Question: I tried from hours searching solution for my issue but no post help me out.
I am try to fetch records from database using Linq (Entity Framework 6.0 / MVC 5.0) with library.
'''
System.Linq.Dynamic;
'''
Complete code below
'''
using (var entities = new vskdbEntities())
{
entity.DataFields = "id, stack_trace";
_list = entities.vsk_error_log
.OrderBy(entity.Order)
.Select("New(" + entity.DataFields + ")")
.Skip(entity.PageSize * entity.PageNumber)
.Take(entity.PageSize)
.Cast<vsk_error_log>()
.ToList();
}
'''
But at runtime this result in error
> An exception of type 'System.NotSupportedException' occurred in
EntityFramework.SqlServer.dll but was not handled in user codeAdditional information: Unable to cast the type 'DynamicClass1' to
type 'VideoKit.framework.vsk_error_log'. LINQ to Entities only
supports casting EDM primitive or enumeration types.
I know there is casting issue with Select clause but don't know how to fix this casting issue.
If i try to use code as shown below, it will properly fetch data
'''
using (var entities = new vskdbEntities())
{
var context = ((System.Data.Entity.Infrastructure.IObjectContextAdapter)entities).ObjectContext;
lst = context.CreateObjectSet<vsk_error_log>().AsEnumerable().Select("new (id, stack_trace)").Cast<DynamicClass>().ToList();
}
'''
But data retrieved with type
> Generic List of System.Linq.Dynamic.DynamicClass
Instead of vsk_error_log
If i try to cast with proper class vsk_error_log instead of DynamicClass then i got error
> Unable to cast object of type 'DynamicClass1' to type
'VideoKit.framework.vsk_error_log'.
Data returned shown in screenshot

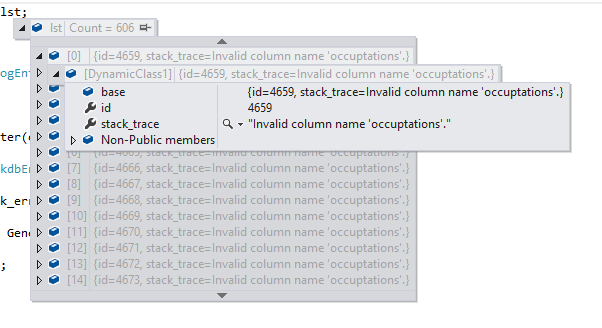
Answer: To get the entity itself from a dynamic query you have to use the 'it' keyword, in stead of 'new':
'''
using (var entities = new vskdbEntities())
{
_list = entities.vsk_error_log
.OrderBy(entity.Order)
.Select("it") // here "it"
.Skip(entity.PageSize * entity.PageNumber)
.Take(entity.PageSize)
.ToList();
}
'''
From your comment I understand that you're trying to get partly filled 'vsk_error_log' entities. You can do that using the main part of your query and then convert the 'DynamicClass' instances into the entities:
'''
var result = new List<vsk_error_log>();
using (var entities = new vskdbEntities())
{
_list = entities.vsk_error_log
.OrderBy(entity.Order)
.Skip(entity.PageSize * entity.PageNumber)
.Take(entity.PageSize)
.Select("new (id, stack_trace)");
foreach(dynamic d in _list)
{
result.Add(new vsk_error_log { id = d.id, stack_trace = d.stack_trace } );
}
}
'''
Update:
Complete code which works well with desired output below
'''
var _list = new List<vsk_error_log>();
using (var entities = new vskdbEntities())
{
var context = ((IObjectContextAdapter)entities).ObjectContext;
var lst = context.CreateObjectSet<vsk_error_log>()
.AsEnumerable()
.Select("new(id,stack_trace)")
.Cast<DynamicClass>()
.Skip(entity.PageSize * (entity.PageNumber - 1))
.Take(entity.PageSize)
.ToList();
foreach (dynamic d in lst)
{
_list.Add(new vsk_error_log { id = d.id, stack_trace = d.stack_trace });
}
}
'''